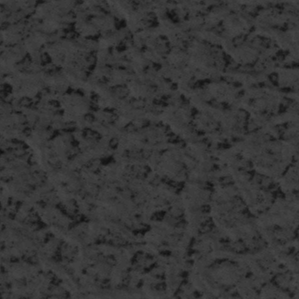
Label: frost